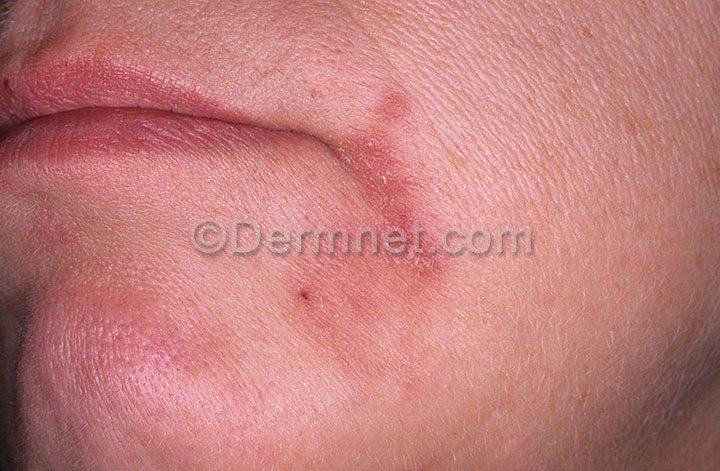
Disease: Tinea Ringworm Candidiasis and other Fungal Infections